Question: I was a bit curious to see if I could write a simple engine in Java2D to render a 3D cube. My attempt has, to my surprise, been successful so far. The cube looks pretty good so far:

But, as you can see, I am seriously lacking depth testing. I am completely lost on how I could go about doing depth testing in Java2D though. From what I have found, you go about it by rendering each polygon to a bitmap then testing each pixel against every other pixel that is may conflict with. This is where I am lost.
I have the necessary depth values for each vertex of the polygons, but I don't have the depth values of each pixel. This is probably a side effect of letting Java2D fill each polygon for me using the fillPolygon(Polygon p) method. So this leads me to believe I cannot do depth testing if I render my polygons using the fillPolygon(..) method. My first question is that: Can I do z-buffering while still being lazy and letting Java do my pixel drawing?
If not, then my next question is: how in the world do I go about rendering the polygons on my own? I mean, I know well enough how to store pixels in a bitmap then render them to an image. I am wondering how I can take the four vertices of each polygon and render them appropriately.
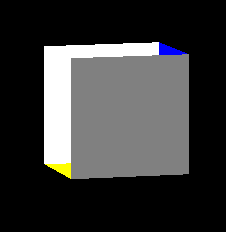
Answer: Given the triangle (or any polygon) you can surely compute the z value at any pixel location but I don't think you can tell the java function 'fillPolygon(Polygon p)' to only draw the polygon pixels that pass the depth test unless your library has some function that also takes a stencil mask. If not, you need to code your own rasterizer. This old <URL> presents a remarkable yet simple rasterization algorithm that is suitable for today parallel hardware.